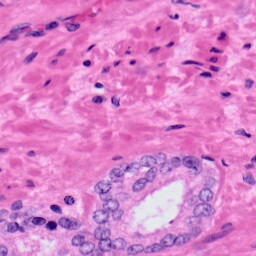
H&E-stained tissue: Prostate